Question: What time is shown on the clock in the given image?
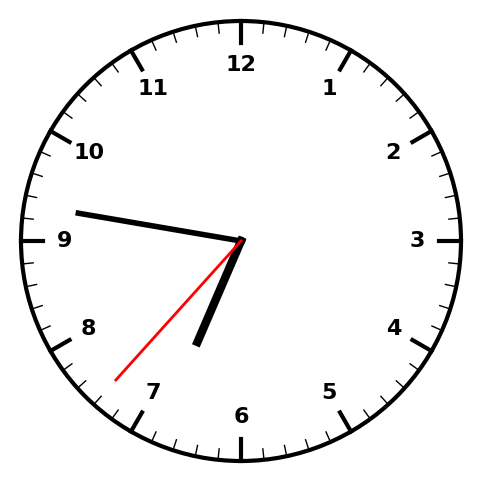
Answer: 06:46:37